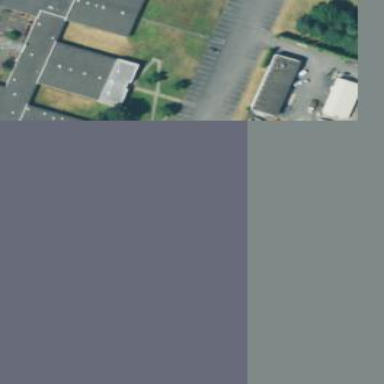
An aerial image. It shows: School building.